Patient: sex M, age 35
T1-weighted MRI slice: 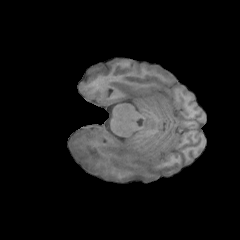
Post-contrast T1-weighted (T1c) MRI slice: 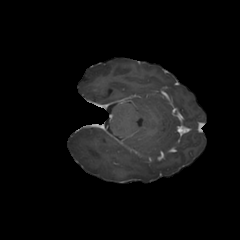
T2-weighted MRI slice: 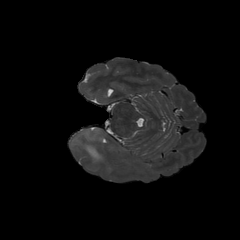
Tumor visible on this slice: yes
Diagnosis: Astrocytoma, IDH-wildtype
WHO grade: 2